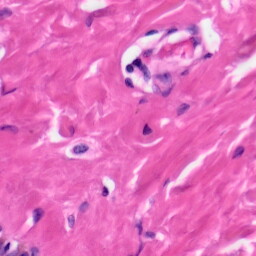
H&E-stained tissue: Skin